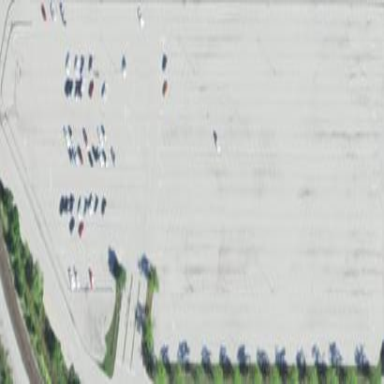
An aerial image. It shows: Parking area with surface parking facilities and park and ride service available.